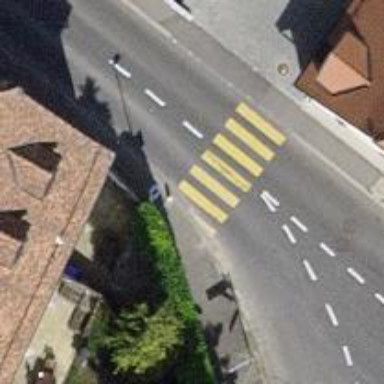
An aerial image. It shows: Zebra crossing on the road.